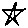
Label: star